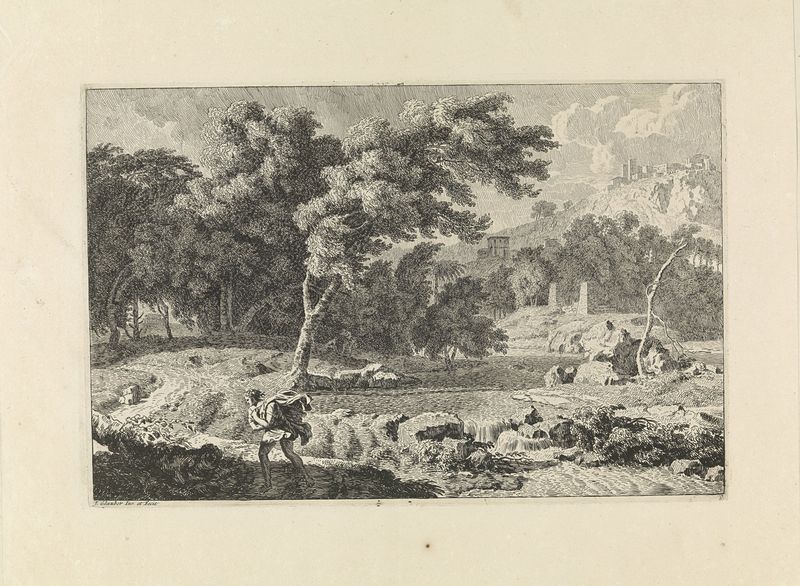
Titel: Arcadisch landschap in een storm
Künstler: Johannes Glauber
Standort: Amsterdam
Institution: Rijksmuseum
Schlagwörter: landschaft, graphik, druck, lithographie